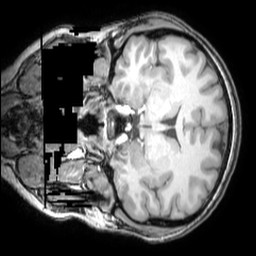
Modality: T1w
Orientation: coronal
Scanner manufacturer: philips
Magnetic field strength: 3 T
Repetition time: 0.008064 s
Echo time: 0.003691 s